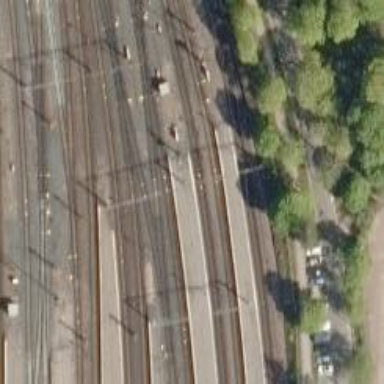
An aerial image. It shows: Railway signal.